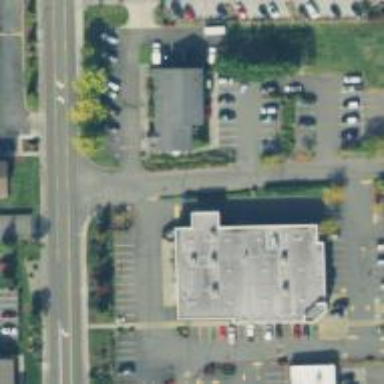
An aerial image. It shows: Pharmacy providing healthcare services.